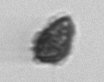
Label: Syracosphaera_pulchra